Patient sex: M
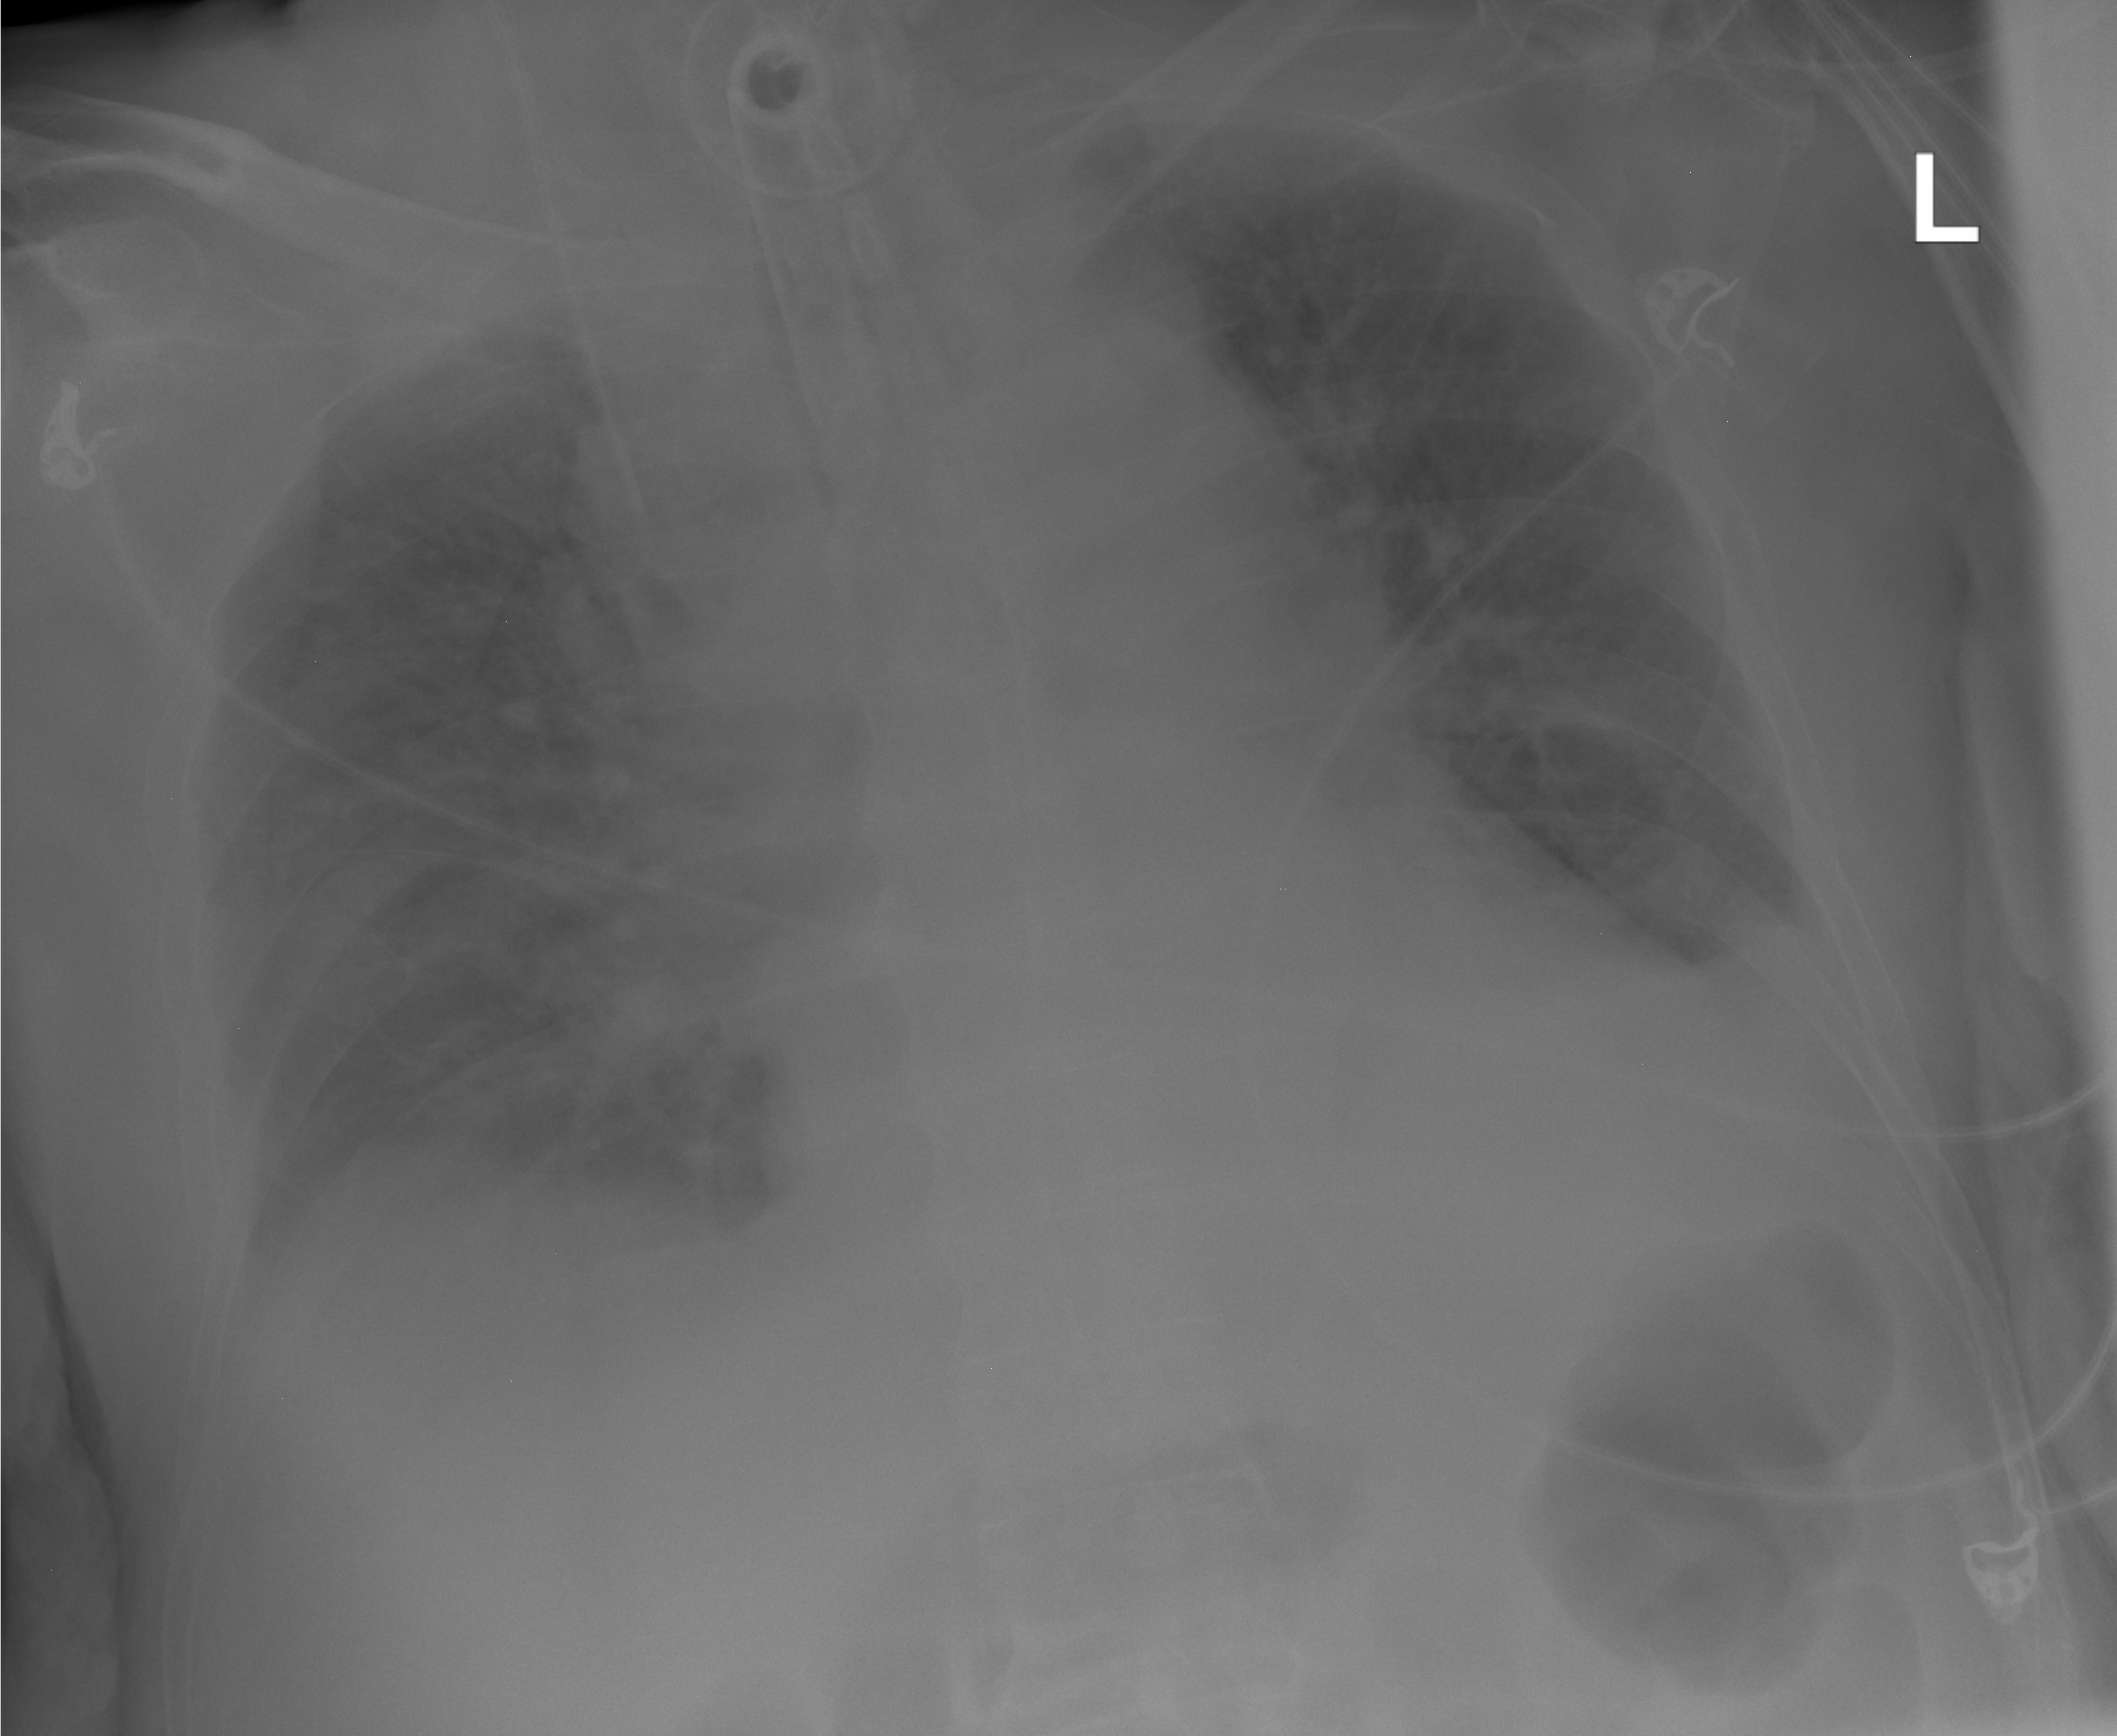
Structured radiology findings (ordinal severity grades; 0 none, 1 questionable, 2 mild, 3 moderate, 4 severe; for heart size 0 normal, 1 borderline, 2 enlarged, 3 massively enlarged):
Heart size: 2
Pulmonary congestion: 2
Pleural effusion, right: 0
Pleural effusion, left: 0
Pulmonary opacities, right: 2
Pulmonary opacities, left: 2
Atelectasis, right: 0
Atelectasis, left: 0